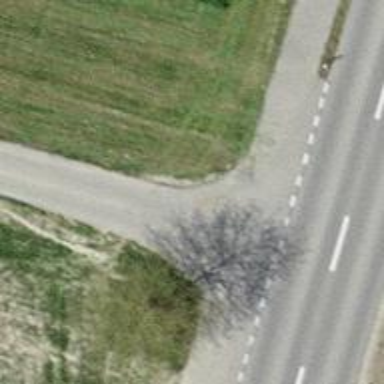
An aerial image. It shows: Asphalt cycleway.